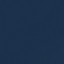
Land use / land cover class: SeaLake